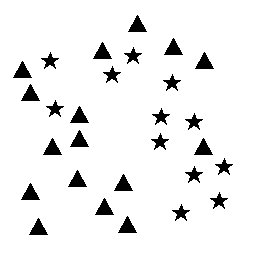
Squares: 0
Triangles: 16
Stars: 12
Total shapes: 28